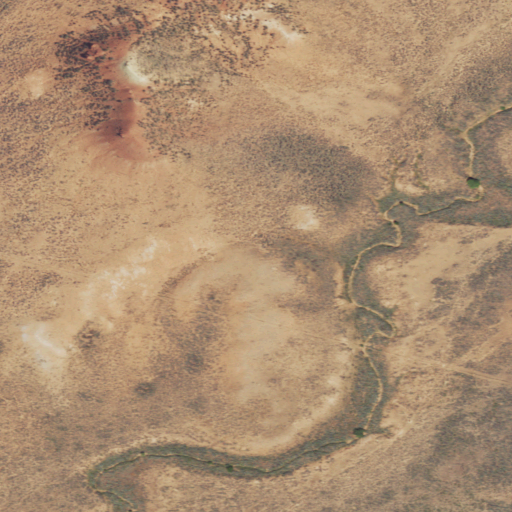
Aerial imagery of depression(s) in Wyoming named The Hay Slough containing shrub and grassland